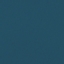
Land use / land cover class: SeaLake